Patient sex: M
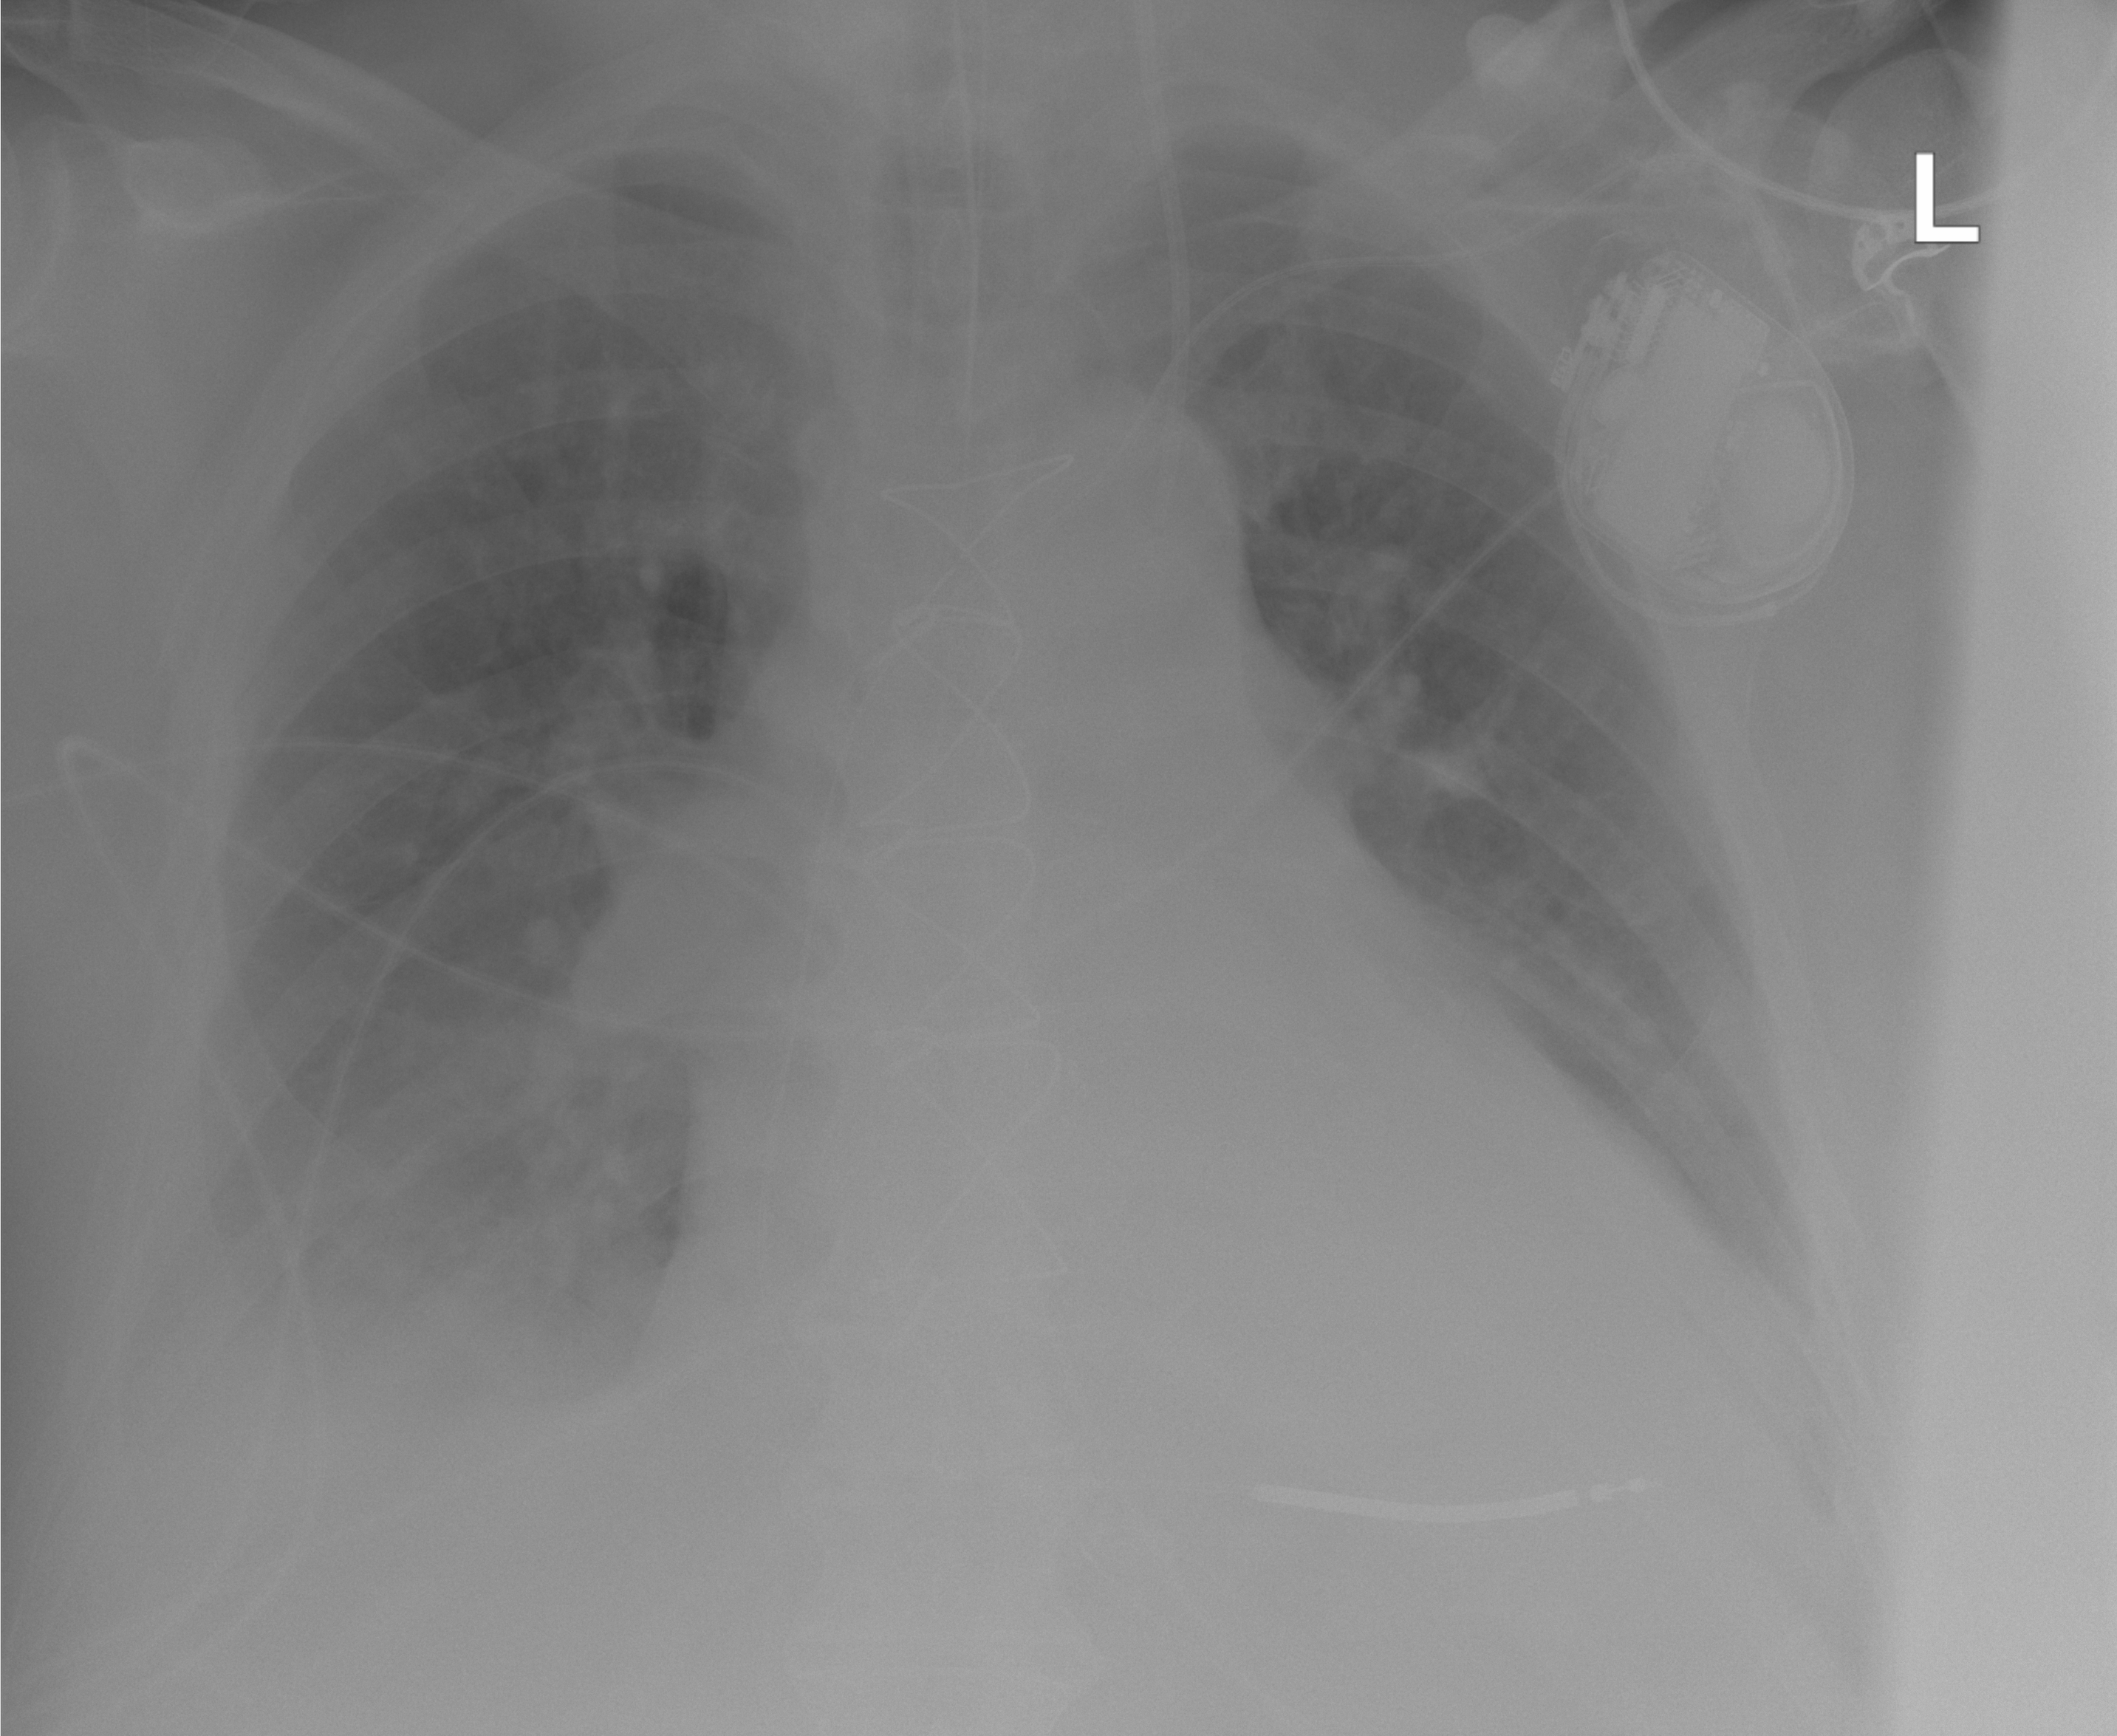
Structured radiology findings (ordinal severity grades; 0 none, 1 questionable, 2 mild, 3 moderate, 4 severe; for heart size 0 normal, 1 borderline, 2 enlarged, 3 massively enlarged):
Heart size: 2
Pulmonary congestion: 2
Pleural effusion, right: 2
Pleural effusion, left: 2
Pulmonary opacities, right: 0
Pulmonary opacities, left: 0
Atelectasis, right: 2
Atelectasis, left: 2